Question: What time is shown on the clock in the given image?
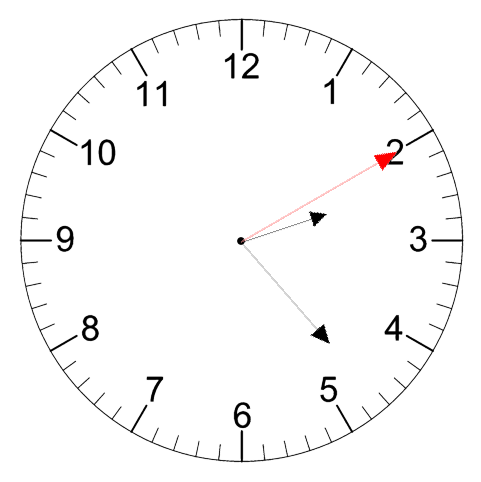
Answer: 02:23:10